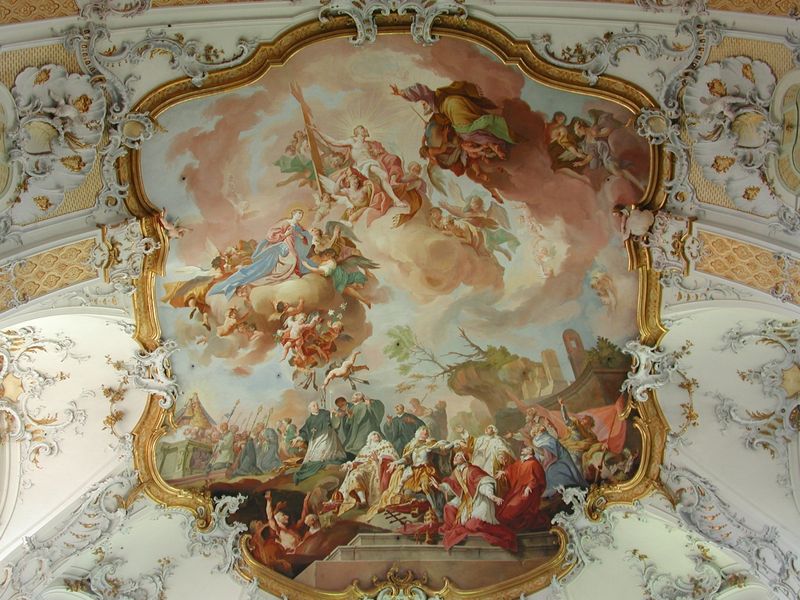
Titel: Fresken der Kirche Ottobeuren
Künstler: Johann Jakob Zeiller
Standort: Ottobeuren, Klosterkirche (EU - D - Bayern)
Schlagwörter: blau, gemälde, gott, himmel, weiß, wolken, frauen, gelb, menschen, ocker, stadt, männer, rot, wand, architektur, rahmen, bild, ast, wind, kirche, gold, rokkoko, rokoko, engel, schiff, sturm, treppe, papst, wandmalerei, stuck, paradies, vergoldet, kreuz, volk, kardinal, altar, rom, jesus, hölle, rokokko, deckengemälde, fresko, maria, fresco, himmelfahrt, deckenmalerei, apotheose, tapette, vignette, menshcen